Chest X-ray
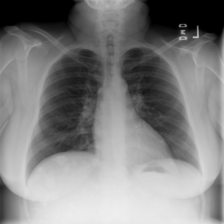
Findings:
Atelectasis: negative
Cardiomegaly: negative
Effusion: negative
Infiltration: negative
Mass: negative
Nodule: negative
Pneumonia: negative
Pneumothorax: negative
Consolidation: negative
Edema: negative
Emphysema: negative
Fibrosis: negative
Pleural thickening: negative
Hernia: negative